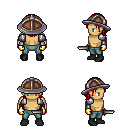
a pixel art fantasy rpg character, male body template, human, tanned skin, steel arm armor, teal pants, red long bangs hairstyle, chain helm, gold gloves, black shoes, dagger, four views (front, back, left, right), 2x2 character sprite sheet, small pixel art, hard edges, no anti-aliasing